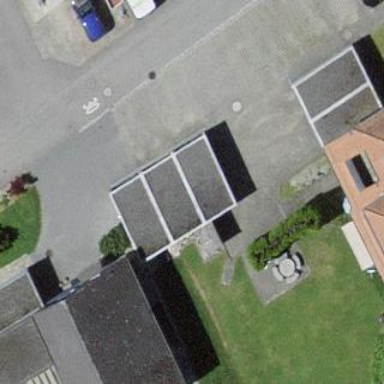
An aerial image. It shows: Garage building.